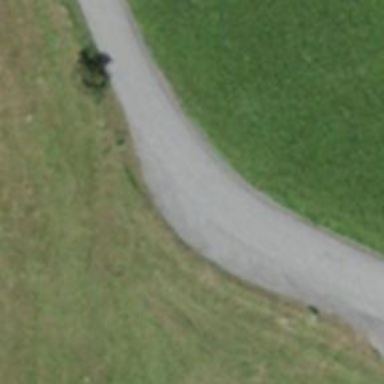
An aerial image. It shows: Passing place on the road.